Interaction volume radius: 5 \u00c5
Interaction volume height: 10 \u00c5
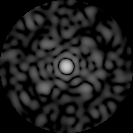
Disorder parameter: 0.8683